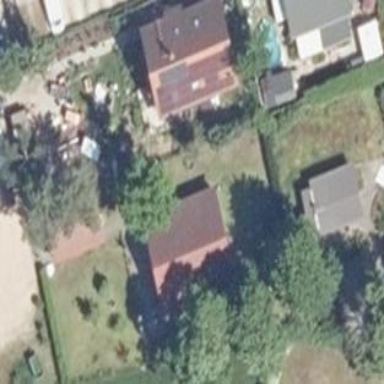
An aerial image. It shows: Simple house.